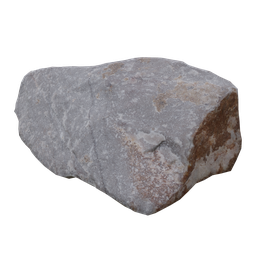
Label: nature